Question: I use color '#7700ff00' on 'Activity' and the same on some 'Fragment's which lay this 'Activity'. But they looks different:

Why this happens and how fix this?
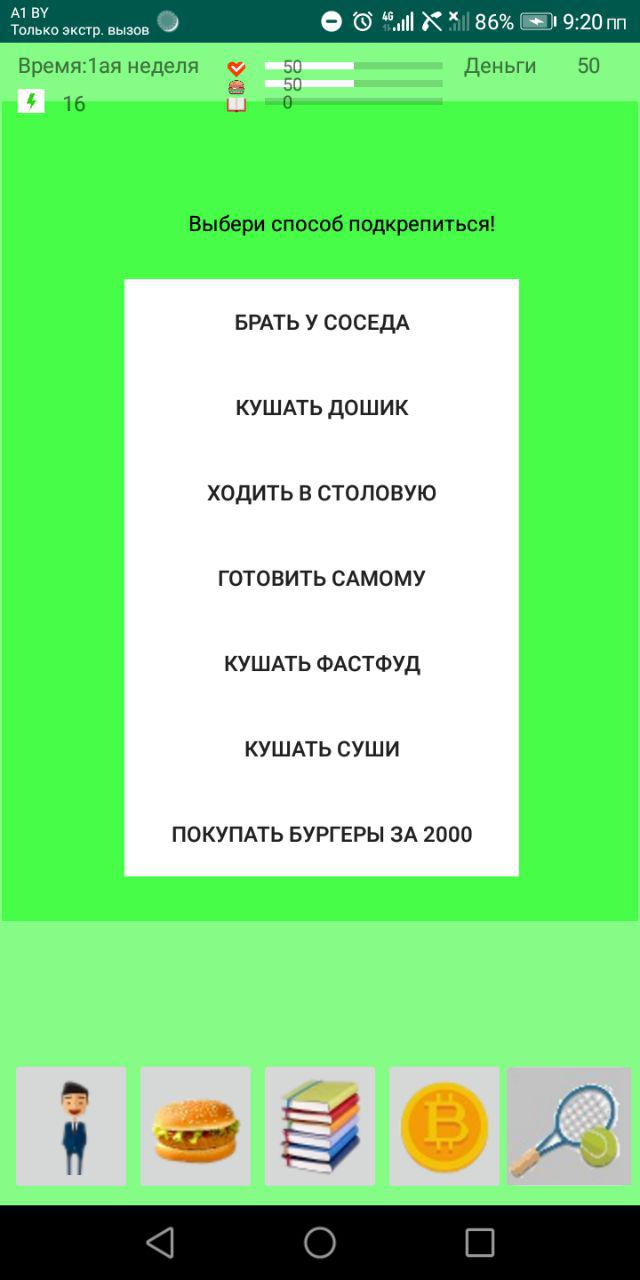
Answer: Probably, because in case of 'Fragment' you have '#7700ff00' over '#7700ff00'. The last is the color of 'Activity' layout's background. Use fully transparent background for the 'Fragment' layout.